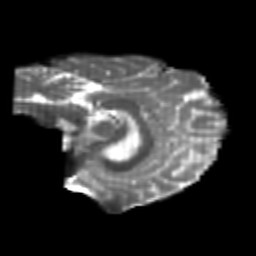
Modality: T2w
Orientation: sagittal
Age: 24
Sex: female
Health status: healthy
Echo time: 0.074 s